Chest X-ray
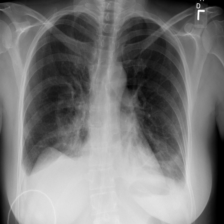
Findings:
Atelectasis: negative
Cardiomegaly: negative
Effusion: negative
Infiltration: negative
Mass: negative
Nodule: negative
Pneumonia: negative
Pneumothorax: negative
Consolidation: negative
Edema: negative
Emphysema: negative
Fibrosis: negative
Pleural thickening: negative
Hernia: negative